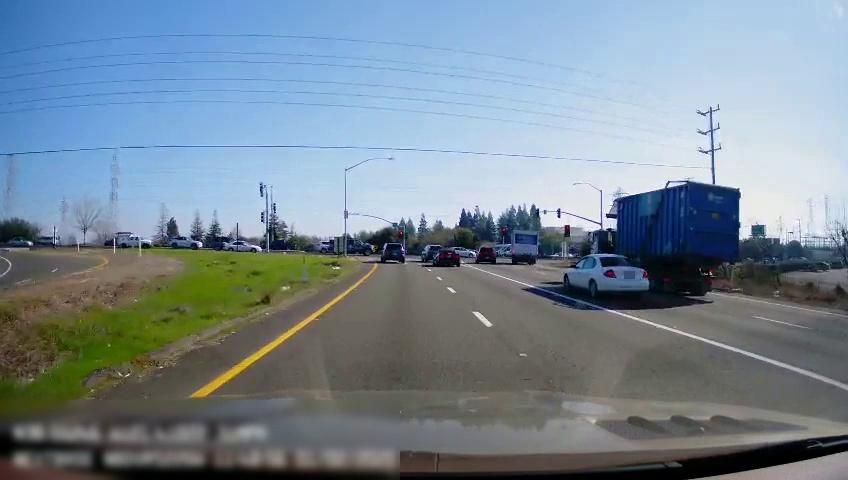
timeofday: Day
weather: Sunny
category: Drivable Space
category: Drivable Space
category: Vehicles | Car
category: Vehicles | SUV
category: Vehicles | Truck
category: Vehicles | Truck
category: Vehicles | Car
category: Vehicles | SUV
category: Vehicles | SUV
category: Vehicles | Truck
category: Vehicles | Car
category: Vehicles | Truck
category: Vehicles | Truck
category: Vehicles | SUV
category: Vehicles | SUV
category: Vehicles | Truck
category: Vehicles | Car
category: Vehicles | Truck
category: Vehicles | SUV
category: Lanes | Current Lane
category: Lanes | Alternate Lane
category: Lanes | Current Lane
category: Lanes | Alternate Lane
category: Lanes | Alternate Lane
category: Traffic | Lights
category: Traffic | Lights
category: Traffic | Lights
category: Traffic | Lights
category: Traffic | Lights
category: Traffic | Lights
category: Traffic | Lights